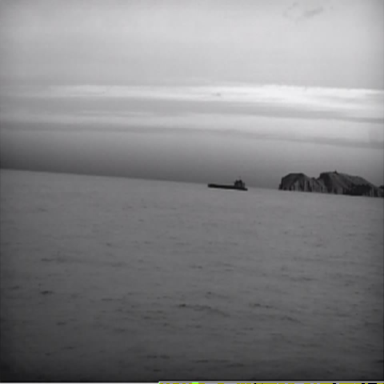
There is a liner in the infrared image.